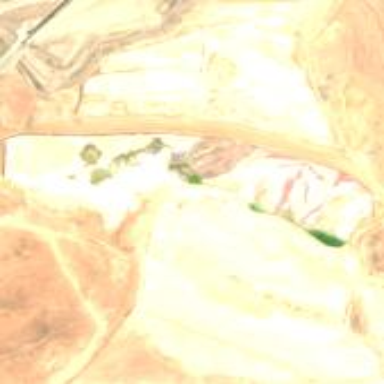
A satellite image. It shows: Landfill area for tailings waste.